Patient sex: M
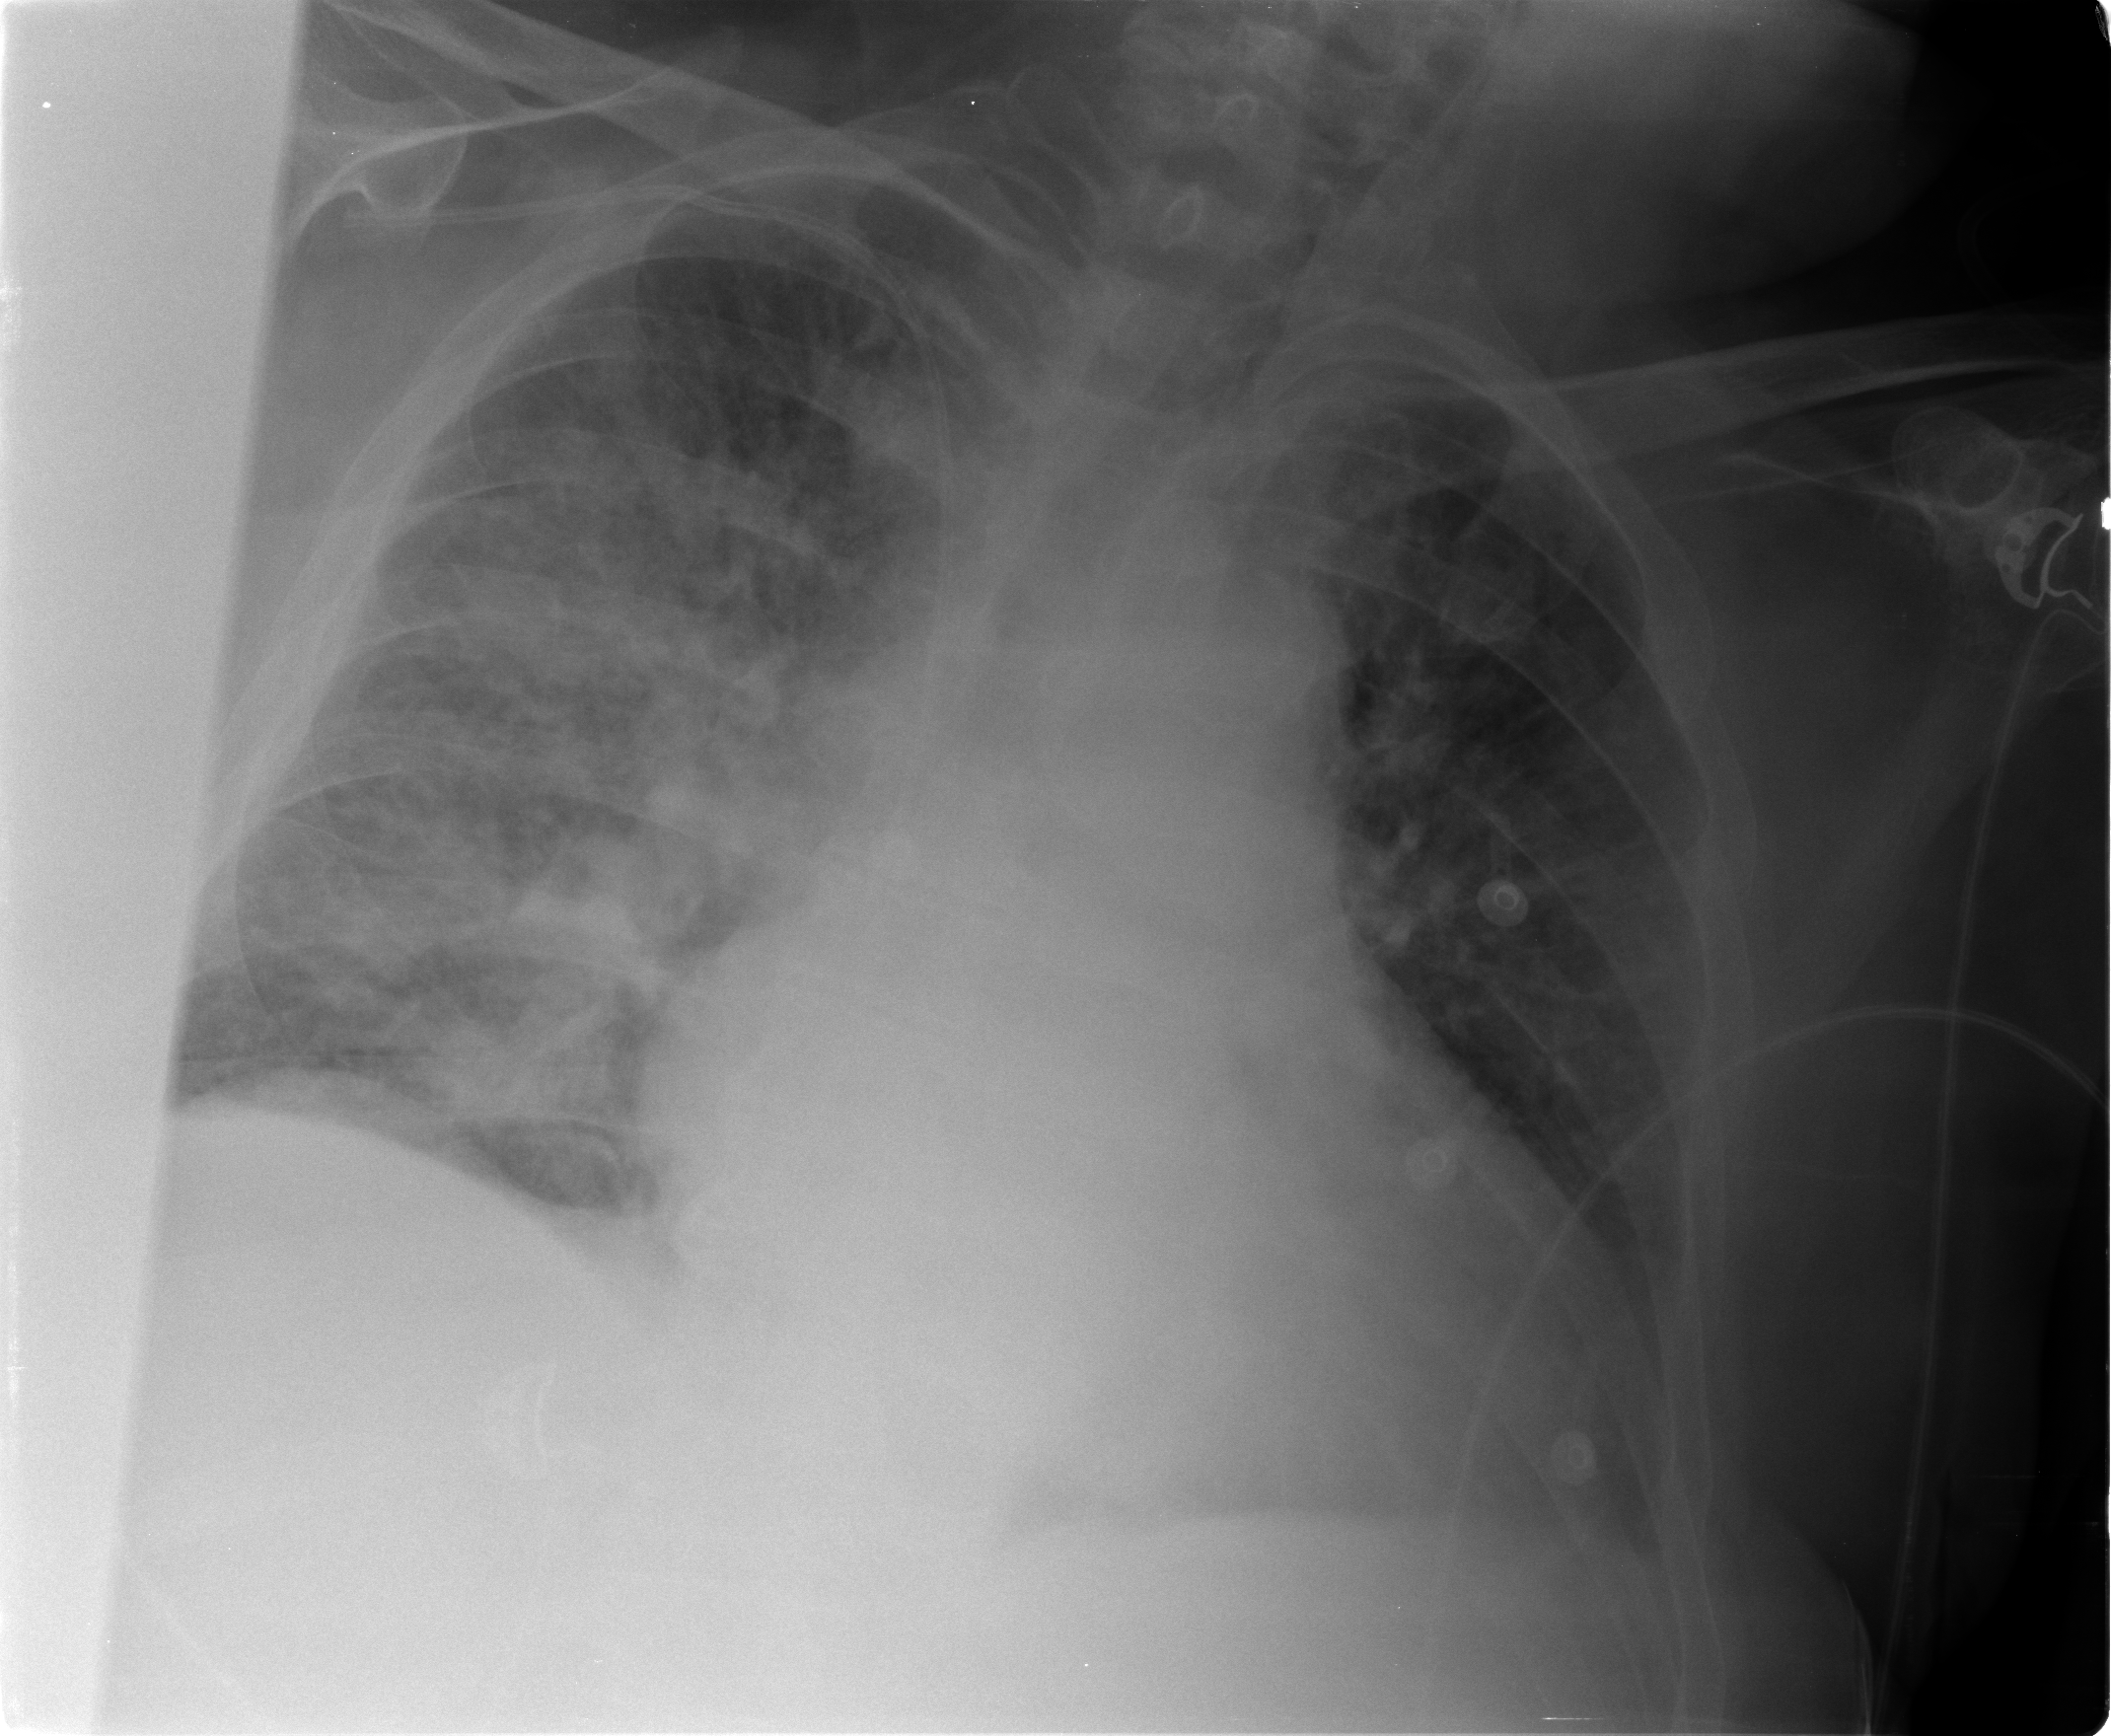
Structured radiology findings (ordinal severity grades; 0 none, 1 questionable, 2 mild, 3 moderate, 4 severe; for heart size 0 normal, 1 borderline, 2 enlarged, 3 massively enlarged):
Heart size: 2
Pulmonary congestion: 2
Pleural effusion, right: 1
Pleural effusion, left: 1
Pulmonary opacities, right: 3
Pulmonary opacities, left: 2
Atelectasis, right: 2
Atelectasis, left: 1